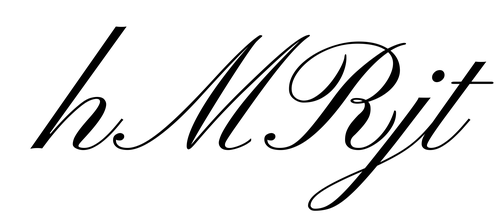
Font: PinyonScript-Regular